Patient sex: M
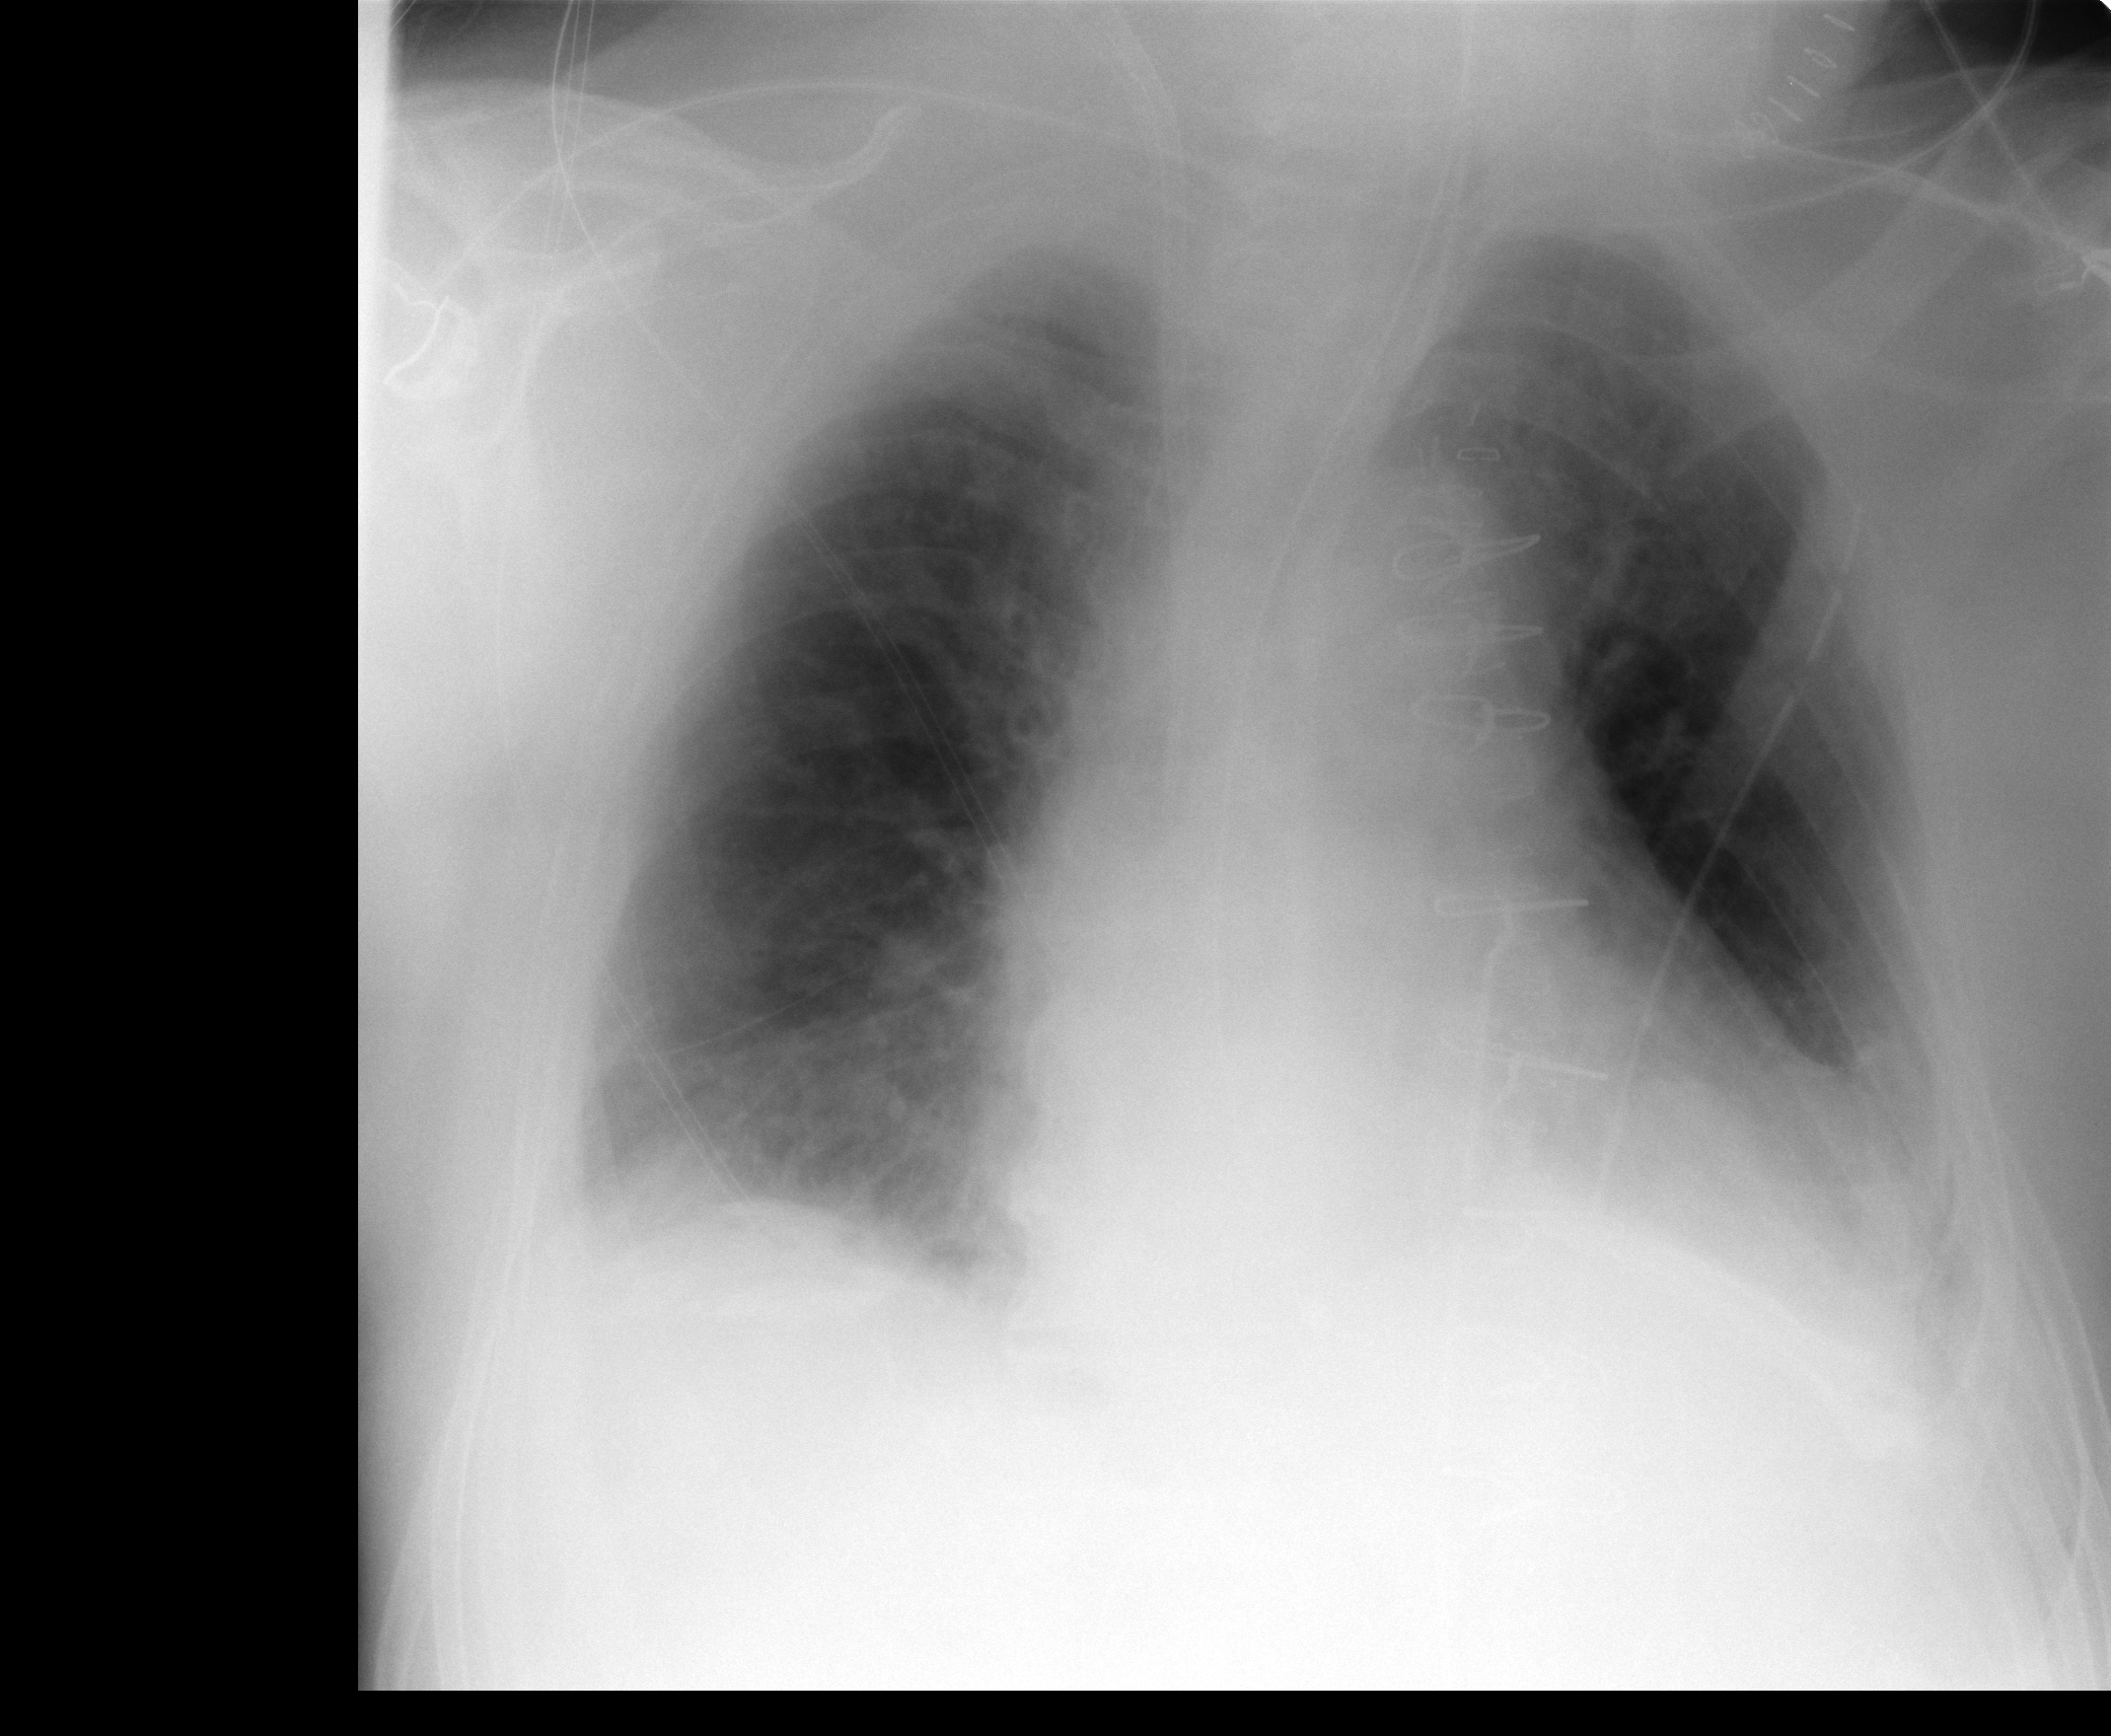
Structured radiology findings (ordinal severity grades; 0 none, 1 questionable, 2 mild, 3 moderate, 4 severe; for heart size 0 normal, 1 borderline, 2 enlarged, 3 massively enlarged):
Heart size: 2
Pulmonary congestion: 0
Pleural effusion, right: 1
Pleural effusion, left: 2
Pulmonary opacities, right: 0
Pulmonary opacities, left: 0
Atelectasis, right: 0
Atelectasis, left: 0